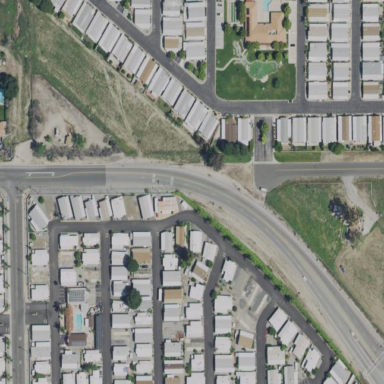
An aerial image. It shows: Trailer park.